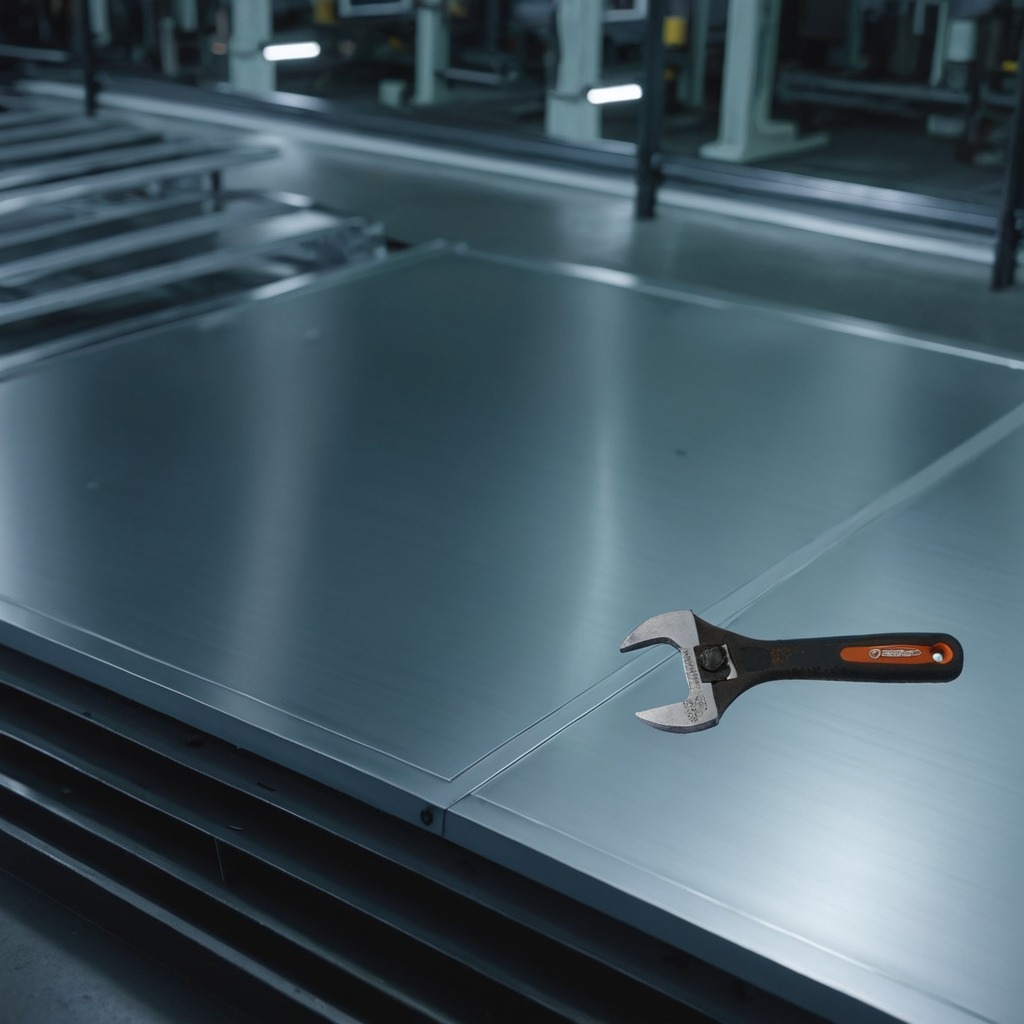
A wrench is lying on the metal table in a machine shop under fluorescent lights.